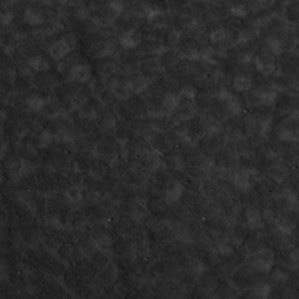
Label: non_frost